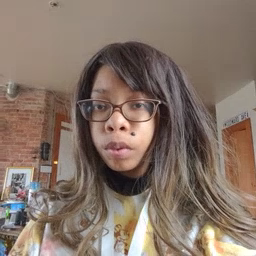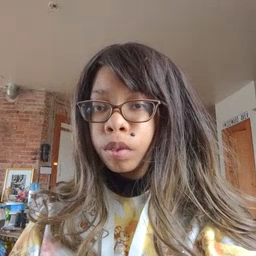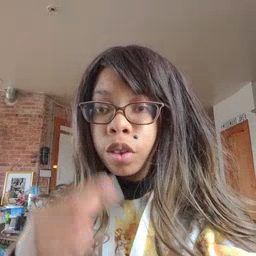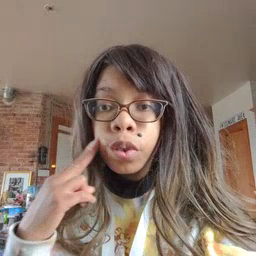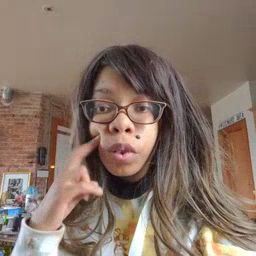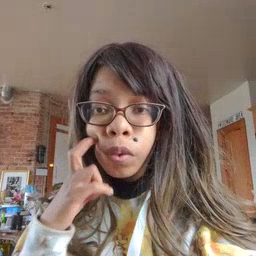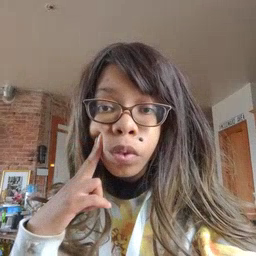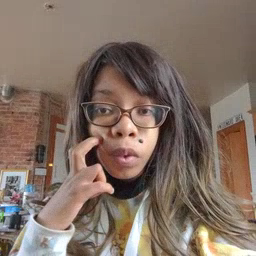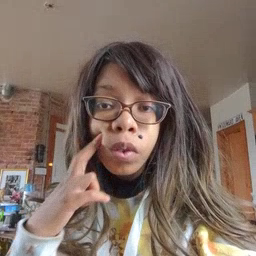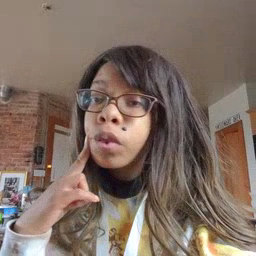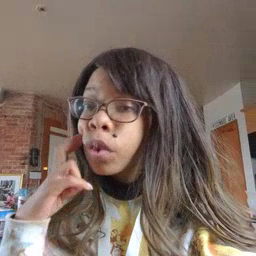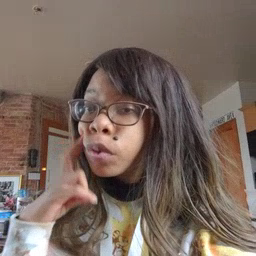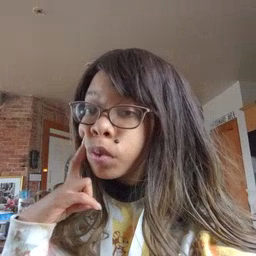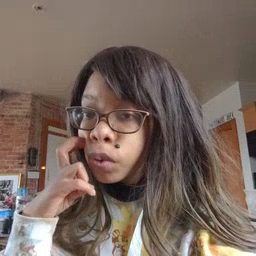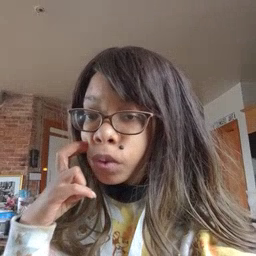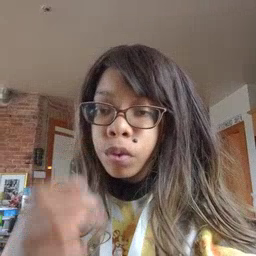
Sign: gum